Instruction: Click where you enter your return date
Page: home
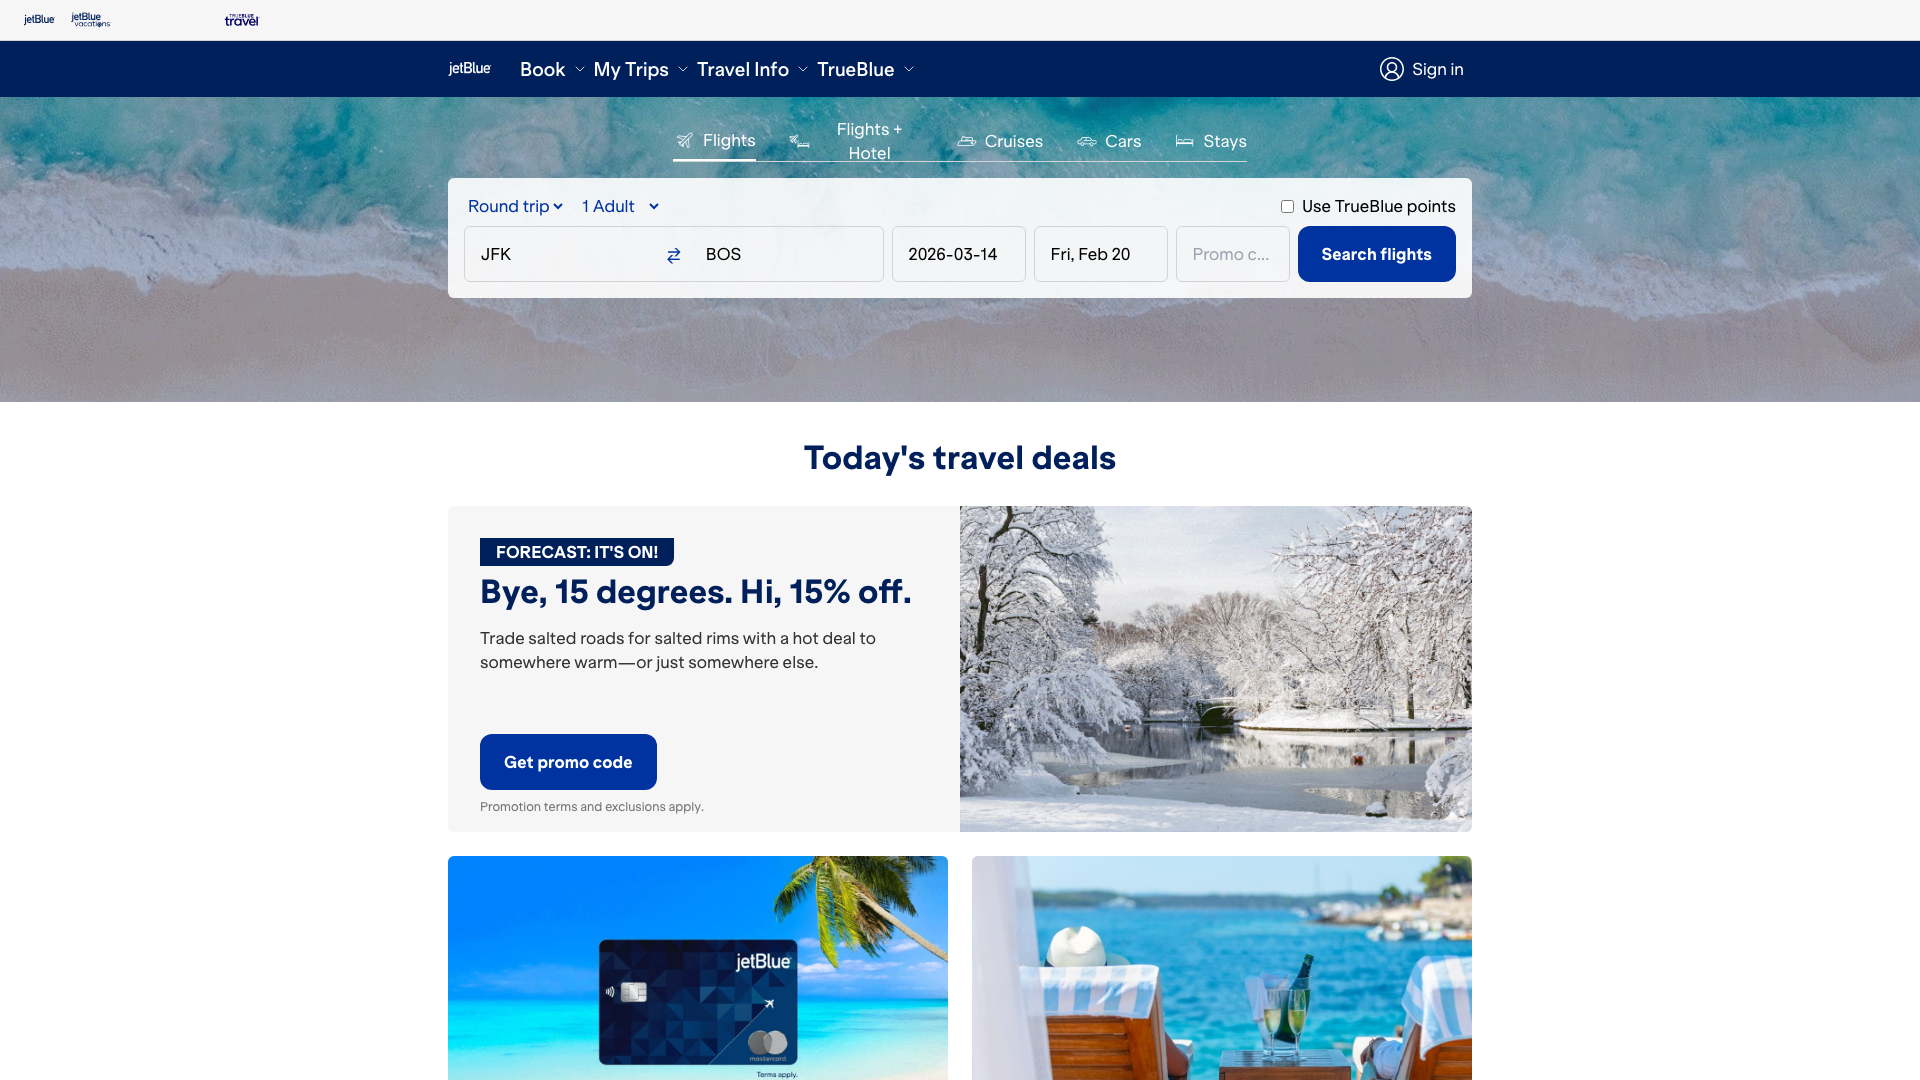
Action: click